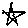
Label: star